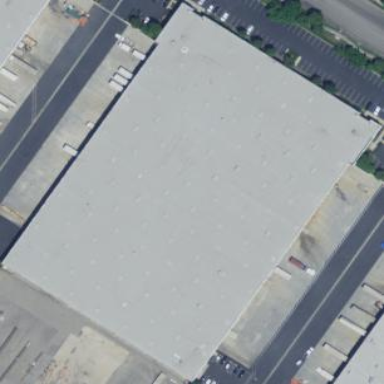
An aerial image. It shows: Warehouse building.